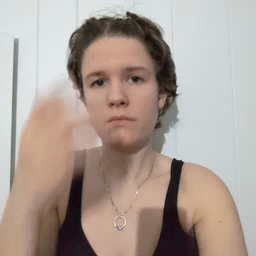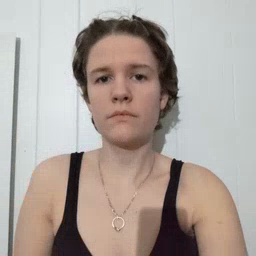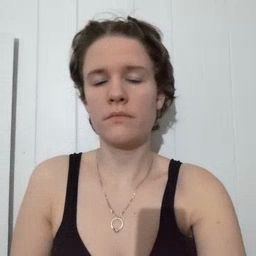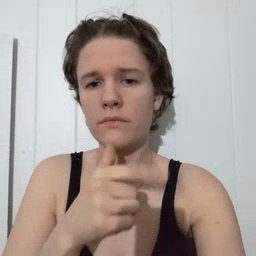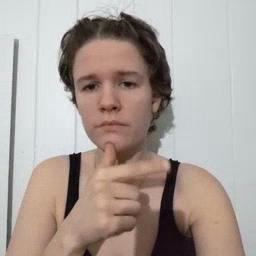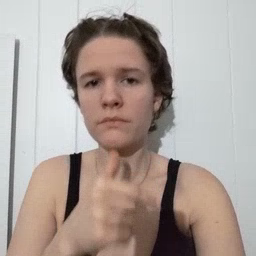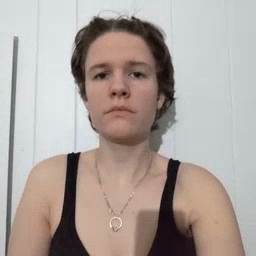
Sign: who